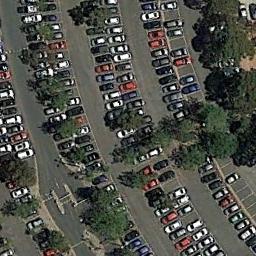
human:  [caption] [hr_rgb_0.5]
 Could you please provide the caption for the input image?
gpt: There are many different colored cars in the parking lot .

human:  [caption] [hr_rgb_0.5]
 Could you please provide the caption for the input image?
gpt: Seven rows of cars were parked in the parking lot .

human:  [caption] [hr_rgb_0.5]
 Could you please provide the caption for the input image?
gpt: The parking lot has some cars arranged neatly in lines and some trees are among cars .

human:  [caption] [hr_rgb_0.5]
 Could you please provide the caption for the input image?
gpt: The parking lot is full of cars next to some trees .

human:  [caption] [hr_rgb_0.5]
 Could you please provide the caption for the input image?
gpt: There are some green trees and many cars on the parking lot .